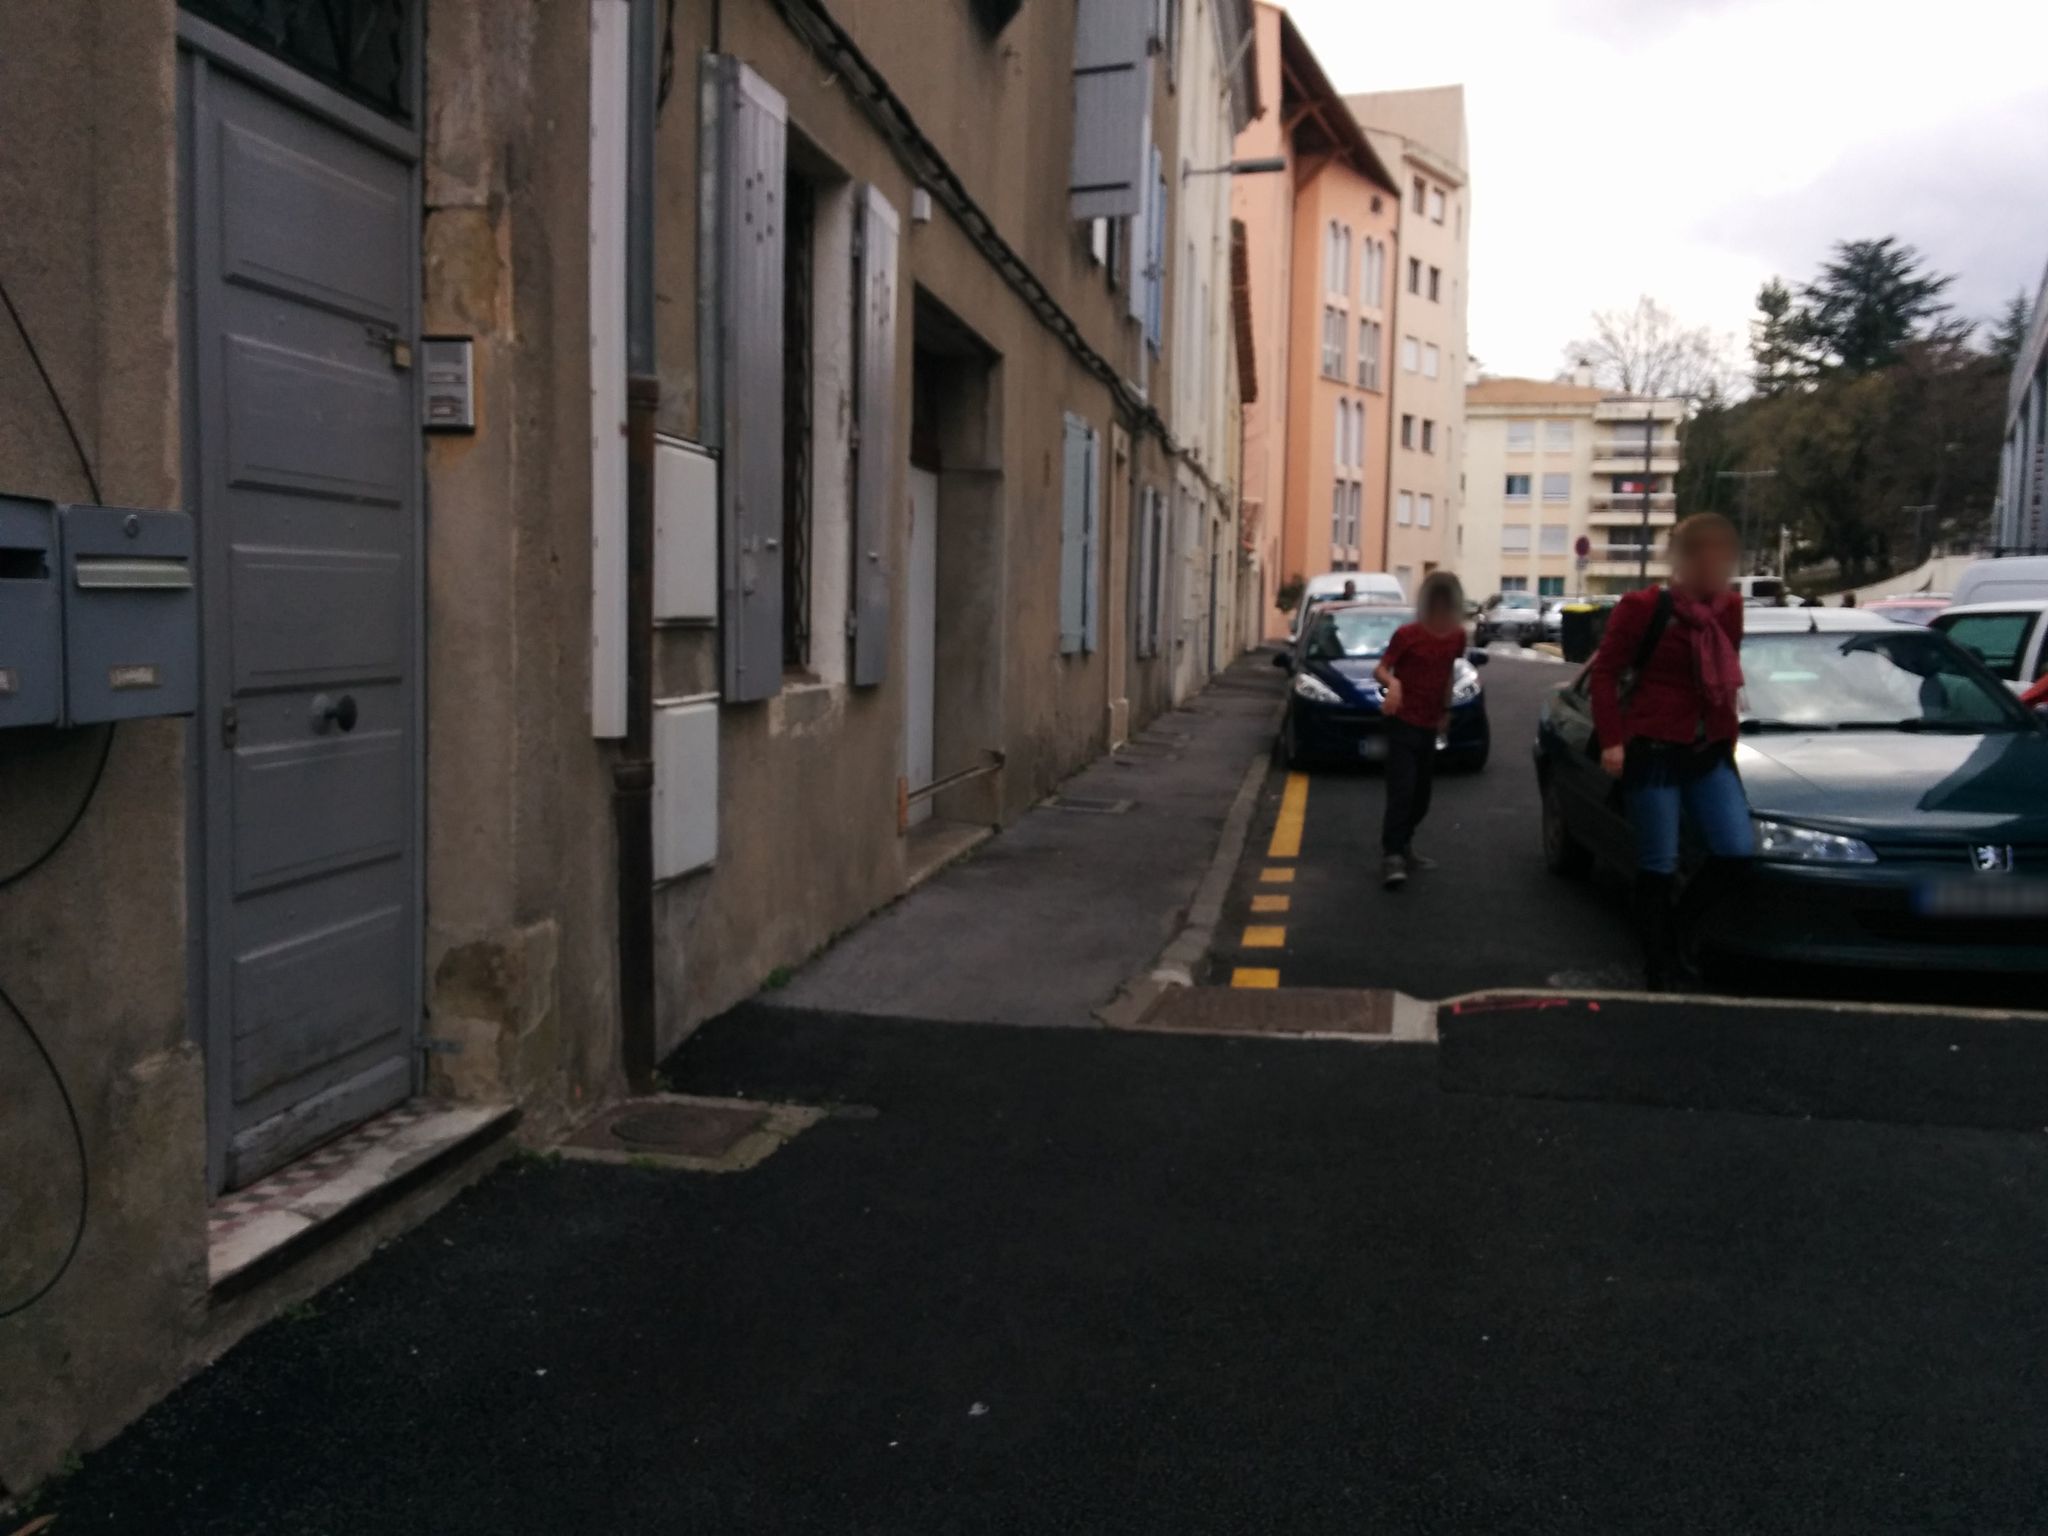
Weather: clear
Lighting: day
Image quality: good
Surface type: walking surface
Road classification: steps, footway, living_street
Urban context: dense urban cluster
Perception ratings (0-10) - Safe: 4.37, Lively: 6.99, Beautiful: 4.24, Boring: 4.6, Depressing: 2.39, Wealthy: 1.87